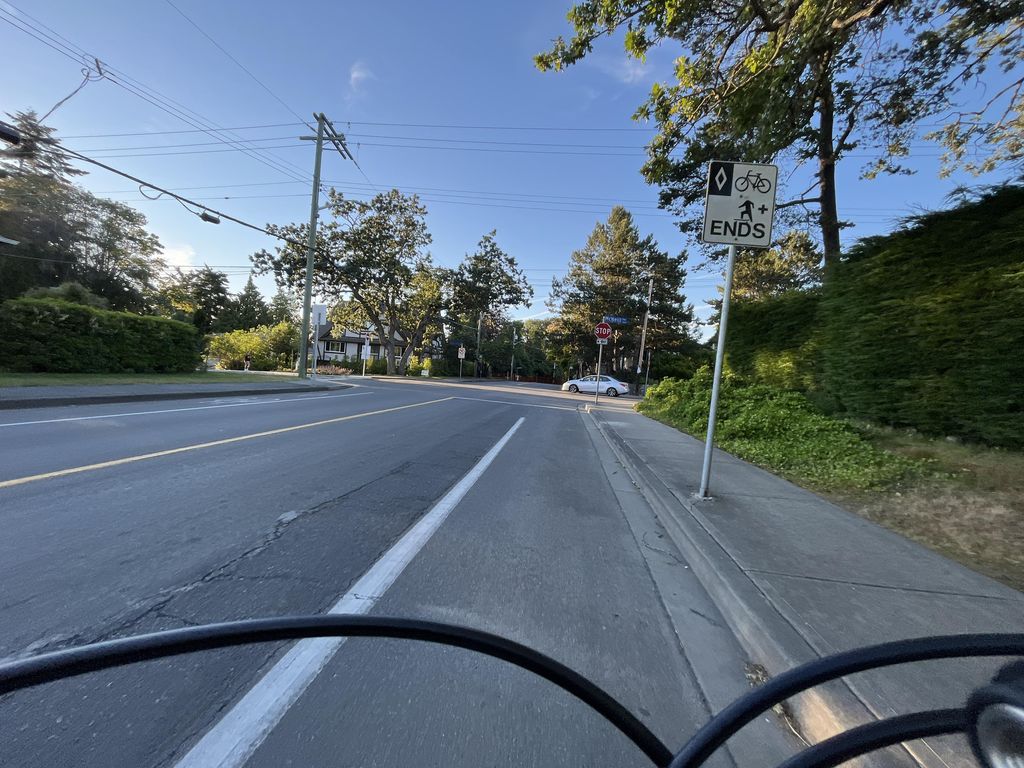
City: victoria